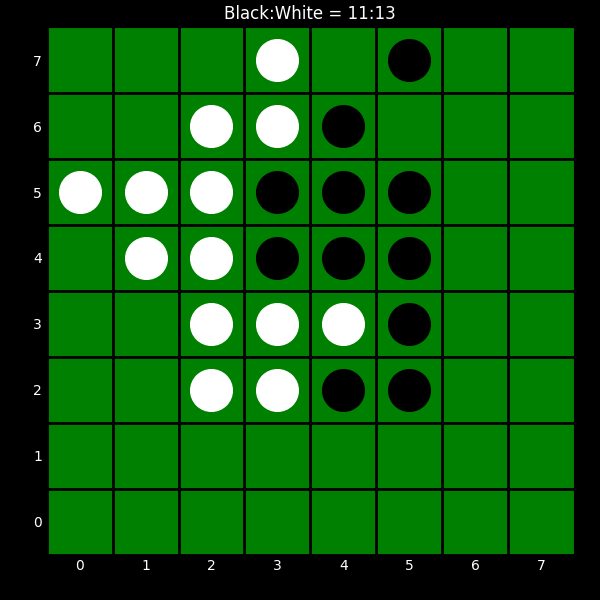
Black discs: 11
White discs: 13